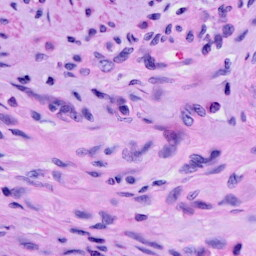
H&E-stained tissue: Cervix